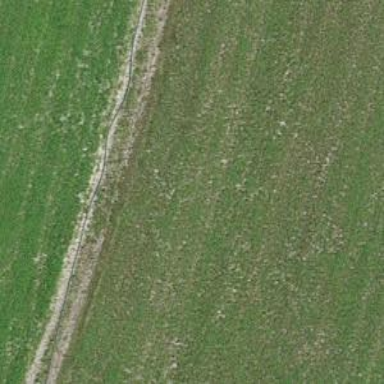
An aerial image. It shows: Grassy track road with grade 4 track type.